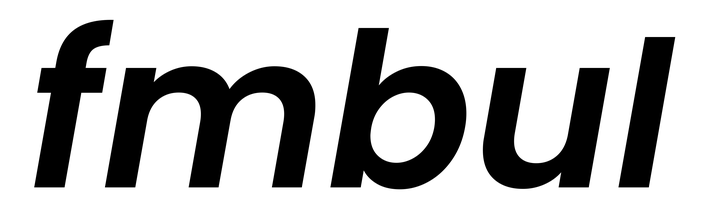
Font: Poppins-SemiBoldItalic